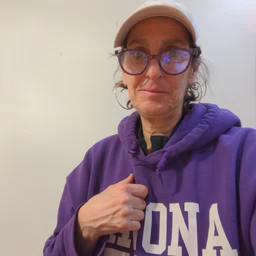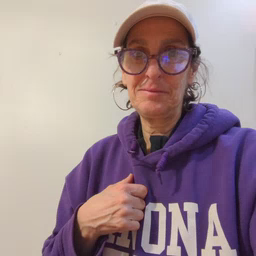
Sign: closet